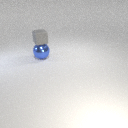
large blue metal sphere below small gray rubber cube